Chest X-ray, PA view. Patient: 48 years old, sex F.
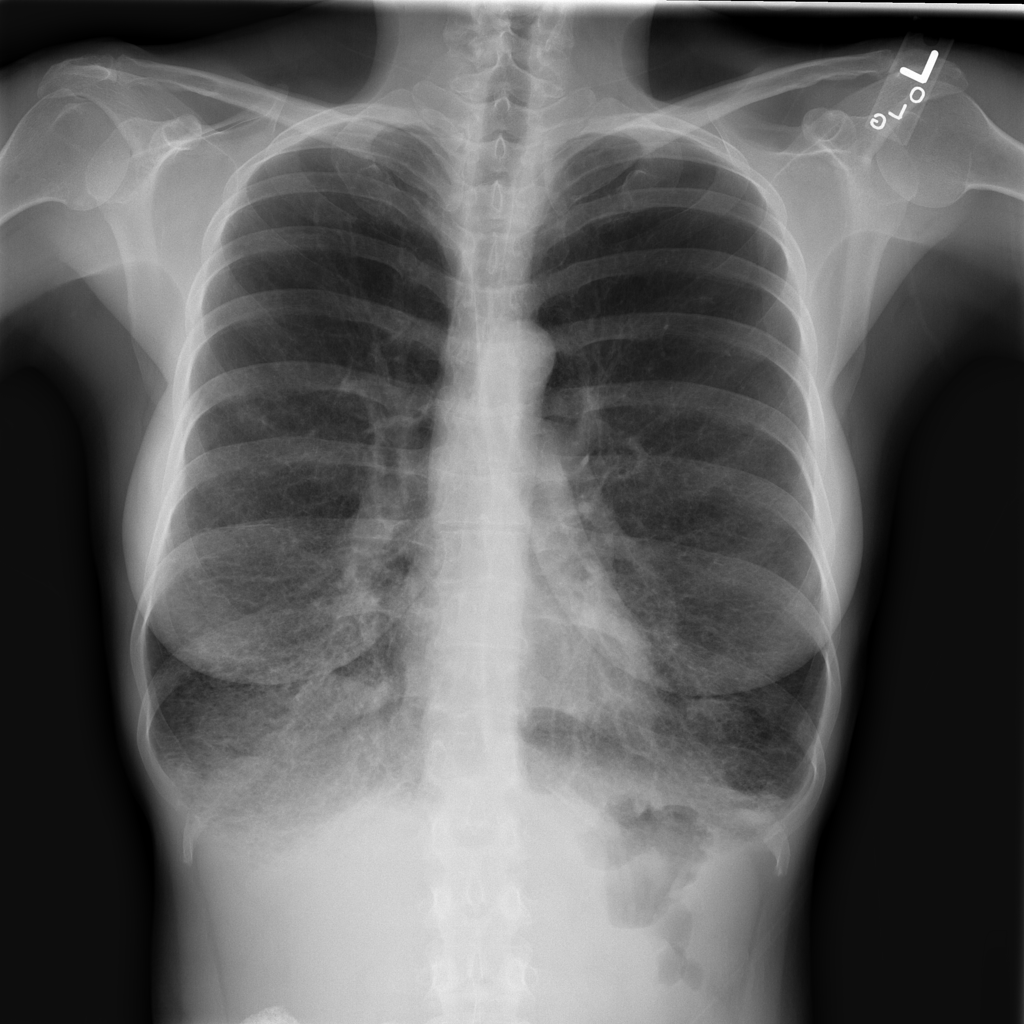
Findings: No Finding